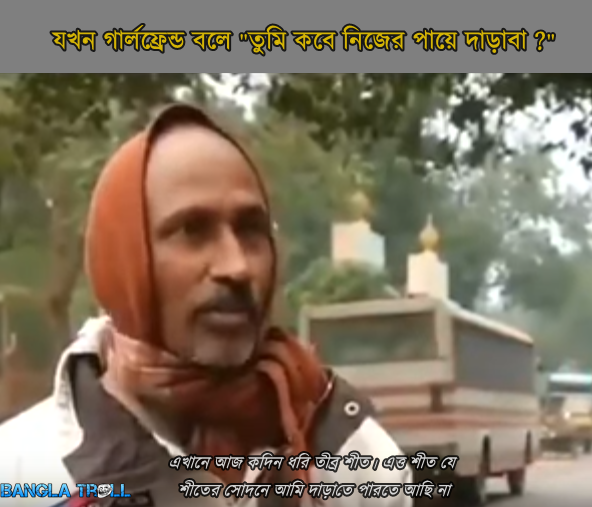
Text: যখন গার্লফ্রেন্ড বলে তুমি কবে নিজের পায়ে দাড়াবা? এখানে আজ কদিন ধরি তীব্র শীত। এত শীত যে শীতের সোদনে আমি দাড়াতে পারতে আছি না
Label: Non Hate